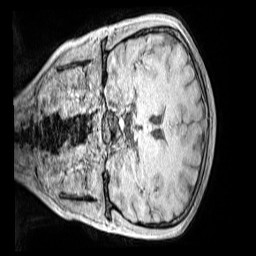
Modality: MP2RAGE
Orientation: coronal
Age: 14
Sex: female
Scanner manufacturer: siemens
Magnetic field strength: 3 T
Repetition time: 4 s
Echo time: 0.00299 s